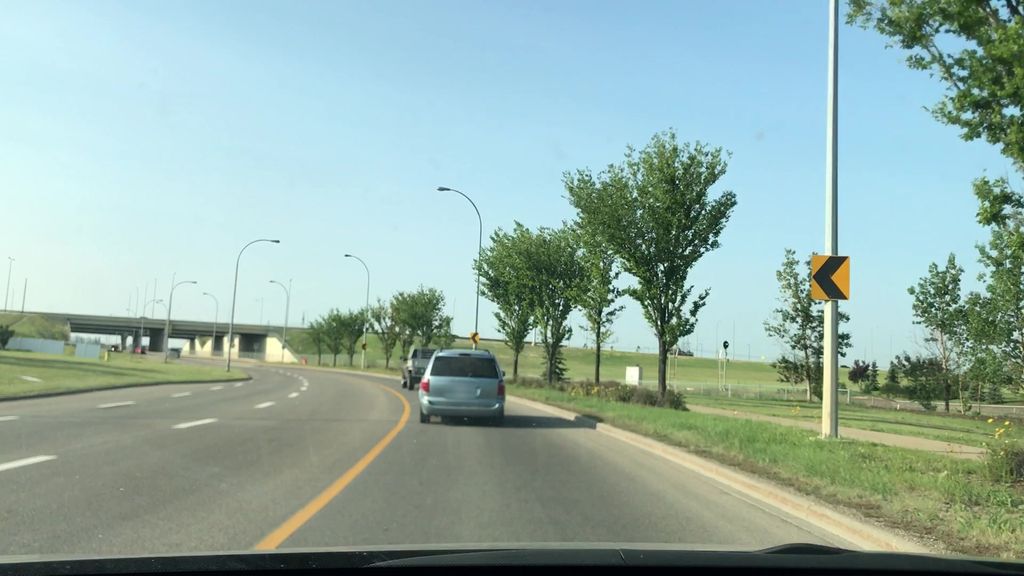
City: edmonton